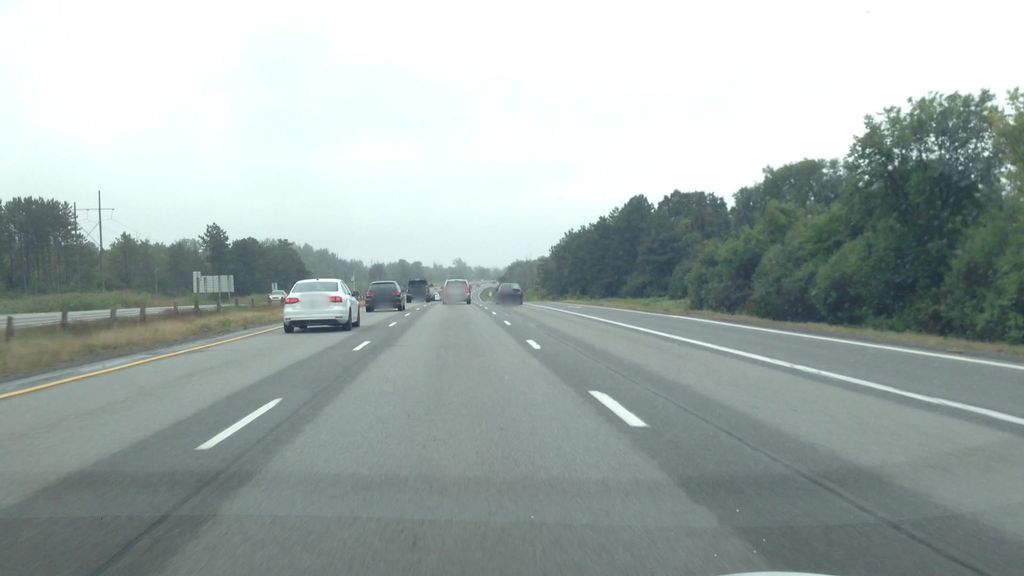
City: ottawa-gatineau